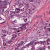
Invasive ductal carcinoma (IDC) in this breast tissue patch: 1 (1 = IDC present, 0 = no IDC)